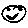
Label: smiley face